Question:
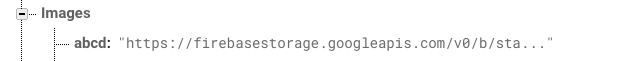
Answer: '''
func showImage() {
Database.database().reference().child("Images").child("abcd").observeSingleEvent(of: .value, with: { snapshot in
if let url = snapshot.value as? String {
URLSession.shared.dataTask(with: URL(string: url)!) { data, response, error in
if error == nil {
let image = UIImage(data: data!)
imageView.image = image
}
}.resume()
}
})
}
'''